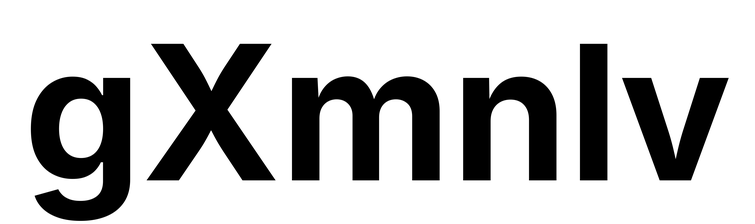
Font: Inter_Bold